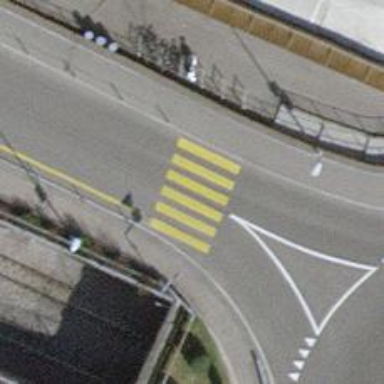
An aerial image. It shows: Uncontrolled zebra crossing on the road.